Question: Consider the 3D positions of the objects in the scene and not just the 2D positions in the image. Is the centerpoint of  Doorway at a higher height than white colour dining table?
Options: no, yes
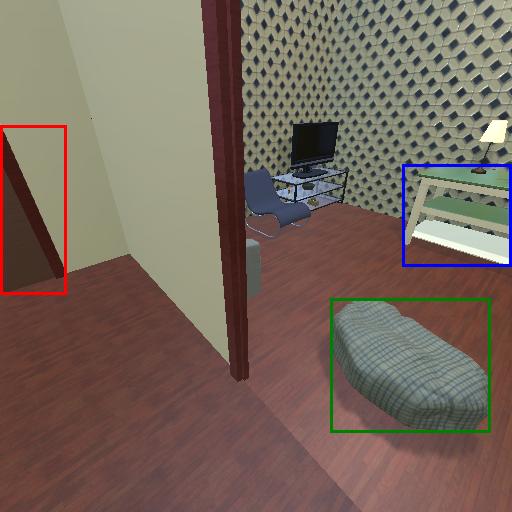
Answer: no